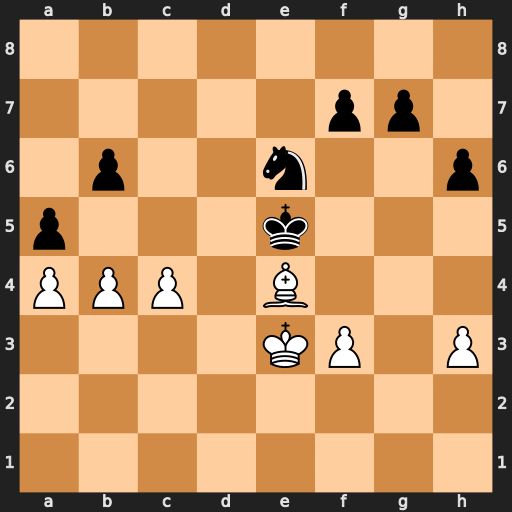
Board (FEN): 8/5pp1/1p2n2p/p3k3/PPP1B3/4KP1P/8/8
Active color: w
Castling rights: -
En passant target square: -
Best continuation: c5 bxc5 bxa5